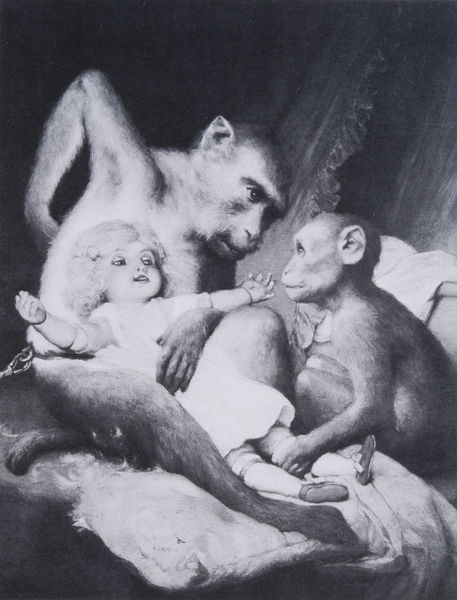
Titel: Anthropologischer Unterricht
Künstler: Gabriel von Max
Institution: Privatbesitz
Schlagwörter: hand, schatten, weiß, mädchen, sitzen, grau, haar, kleid, licht, mund, nase, ohr, profil, rücken, schwarz, zeichnung, zimmer, blick, tier, tiere, tuch, blond, wand, arm, arme, augen, blicke, federn, gesicht, halten, mensch, bildnis, hände, porträt, vorhang, haare, sitzend, stoff, decke, drei, kind, mutter, locken, ohren, genre, affe, fell, schwanz, bein, zwei, schuhe, kette, graphik, monochrom, baby, kissen, spielen, locen, goya, bett, bettdecke, rüschen, foto, fotografie, spange, spiel, haustier, druck, schwarz-weiss, radierung, greifen, satire, zirkus, ausgebreitet, pfau, schuh, puppe, kleidchen, kleinkind, schnauze, ausgestreckt, dekce, vorhand, gliederpuppe, spielzeug, ärmchen, lehre, affen, affeb, ausgebreitete arme, bet, bettchen, innigkeit, junges, kratzen, schimpanse, schimpansen, tierproträt, unschuld, biologie, zerfetzt, bosch, kapuziner, ktier, laboraffem, laboraffen, zooaffen, 4fell